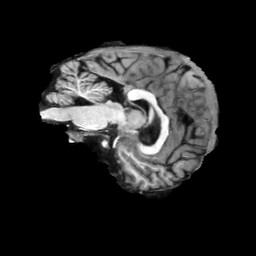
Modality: T1w
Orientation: sagittal
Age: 43
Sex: male
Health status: ill